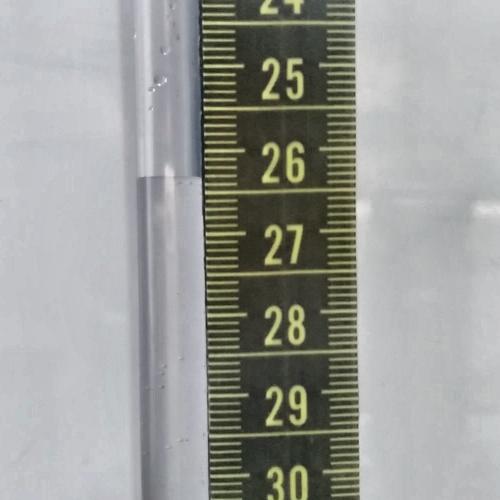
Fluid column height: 26.3 cm